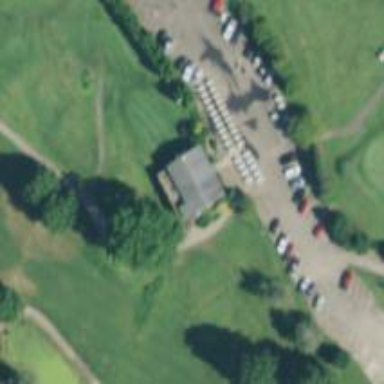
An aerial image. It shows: Path used for both walking and golf.